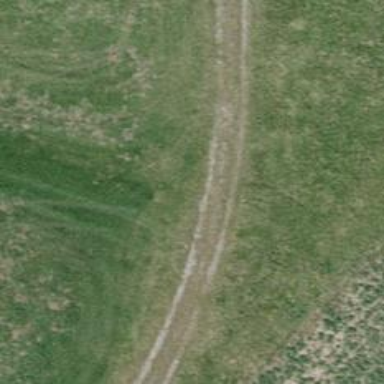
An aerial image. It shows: Track with compacted grade 4 surface.